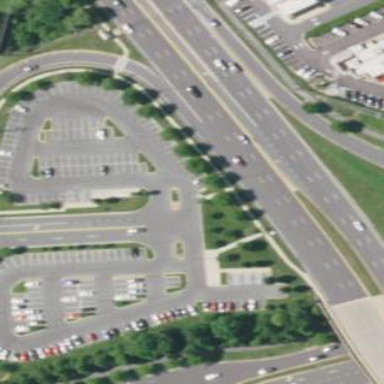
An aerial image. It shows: Parking area with park and ride facility.